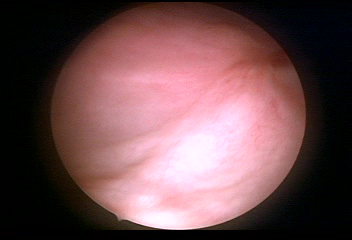
Modality: WLC
Class: Normal mucosa
Bladder cancer association: No